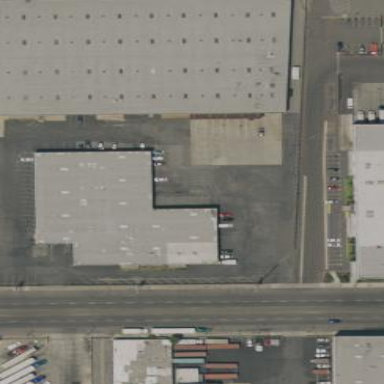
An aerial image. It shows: Warehouse building.